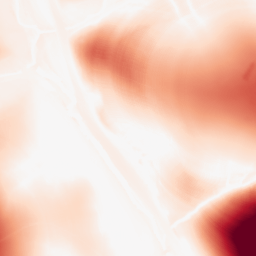
Category: morphological
Decomposition family: morphological
Decomposition parameters: operation: opening
size: 100
Upsampling method: lanczos
Upsampling parameters: scale: 8
Upsampling scale: 8